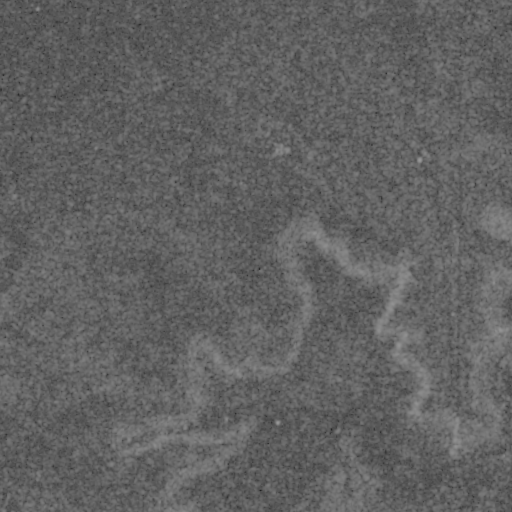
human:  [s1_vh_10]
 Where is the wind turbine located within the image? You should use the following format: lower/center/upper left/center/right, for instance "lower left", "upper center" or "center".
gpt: The wind turbine is located in the lower left of the image.
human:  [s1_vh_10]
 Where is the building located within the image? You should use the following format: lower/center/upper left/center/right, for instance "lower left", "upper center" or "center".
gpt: The building is located in the lower center of the image.
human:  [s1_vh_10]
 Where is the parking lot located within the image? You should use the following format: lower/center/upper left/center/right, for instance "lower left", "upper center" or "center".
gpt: There is no parking lot in the image.

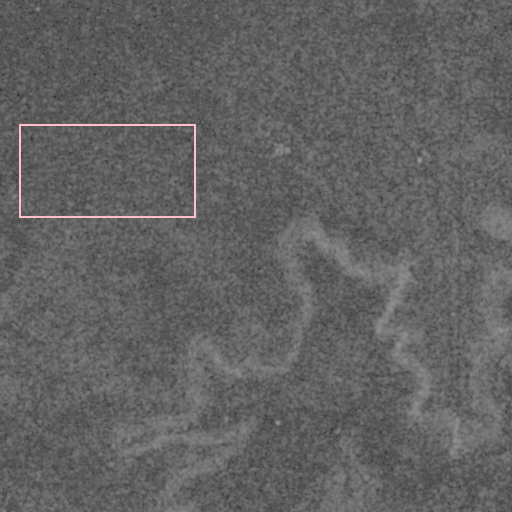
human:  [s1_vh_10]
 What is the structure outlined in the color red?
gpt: There is no red outline.
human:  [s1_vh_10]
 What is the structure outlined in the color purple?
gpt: There is no structure outlined in purple.